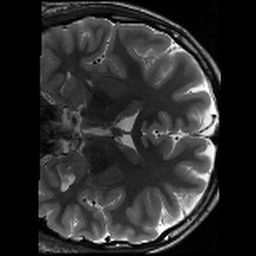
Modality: T2w
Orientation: coronal
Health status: healthy
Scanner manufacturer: siemens
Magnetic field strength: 3 T
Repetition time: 8.02 s
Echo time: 0.08 s